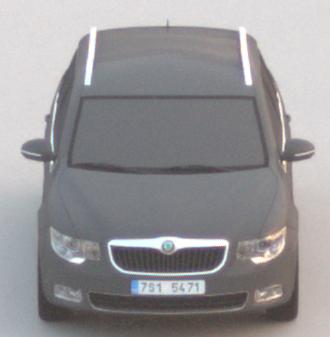
Make: Skoda
Model: Superb Combi 1.4 TSI
Detailed model: Superb (II) Combi
Model produced from: 2010/01
Model produced until: 2011/10
Doors: 5
Color: gray
Road condition: dry road
Daytime: dawn
Contrast: low contrast